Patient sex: M
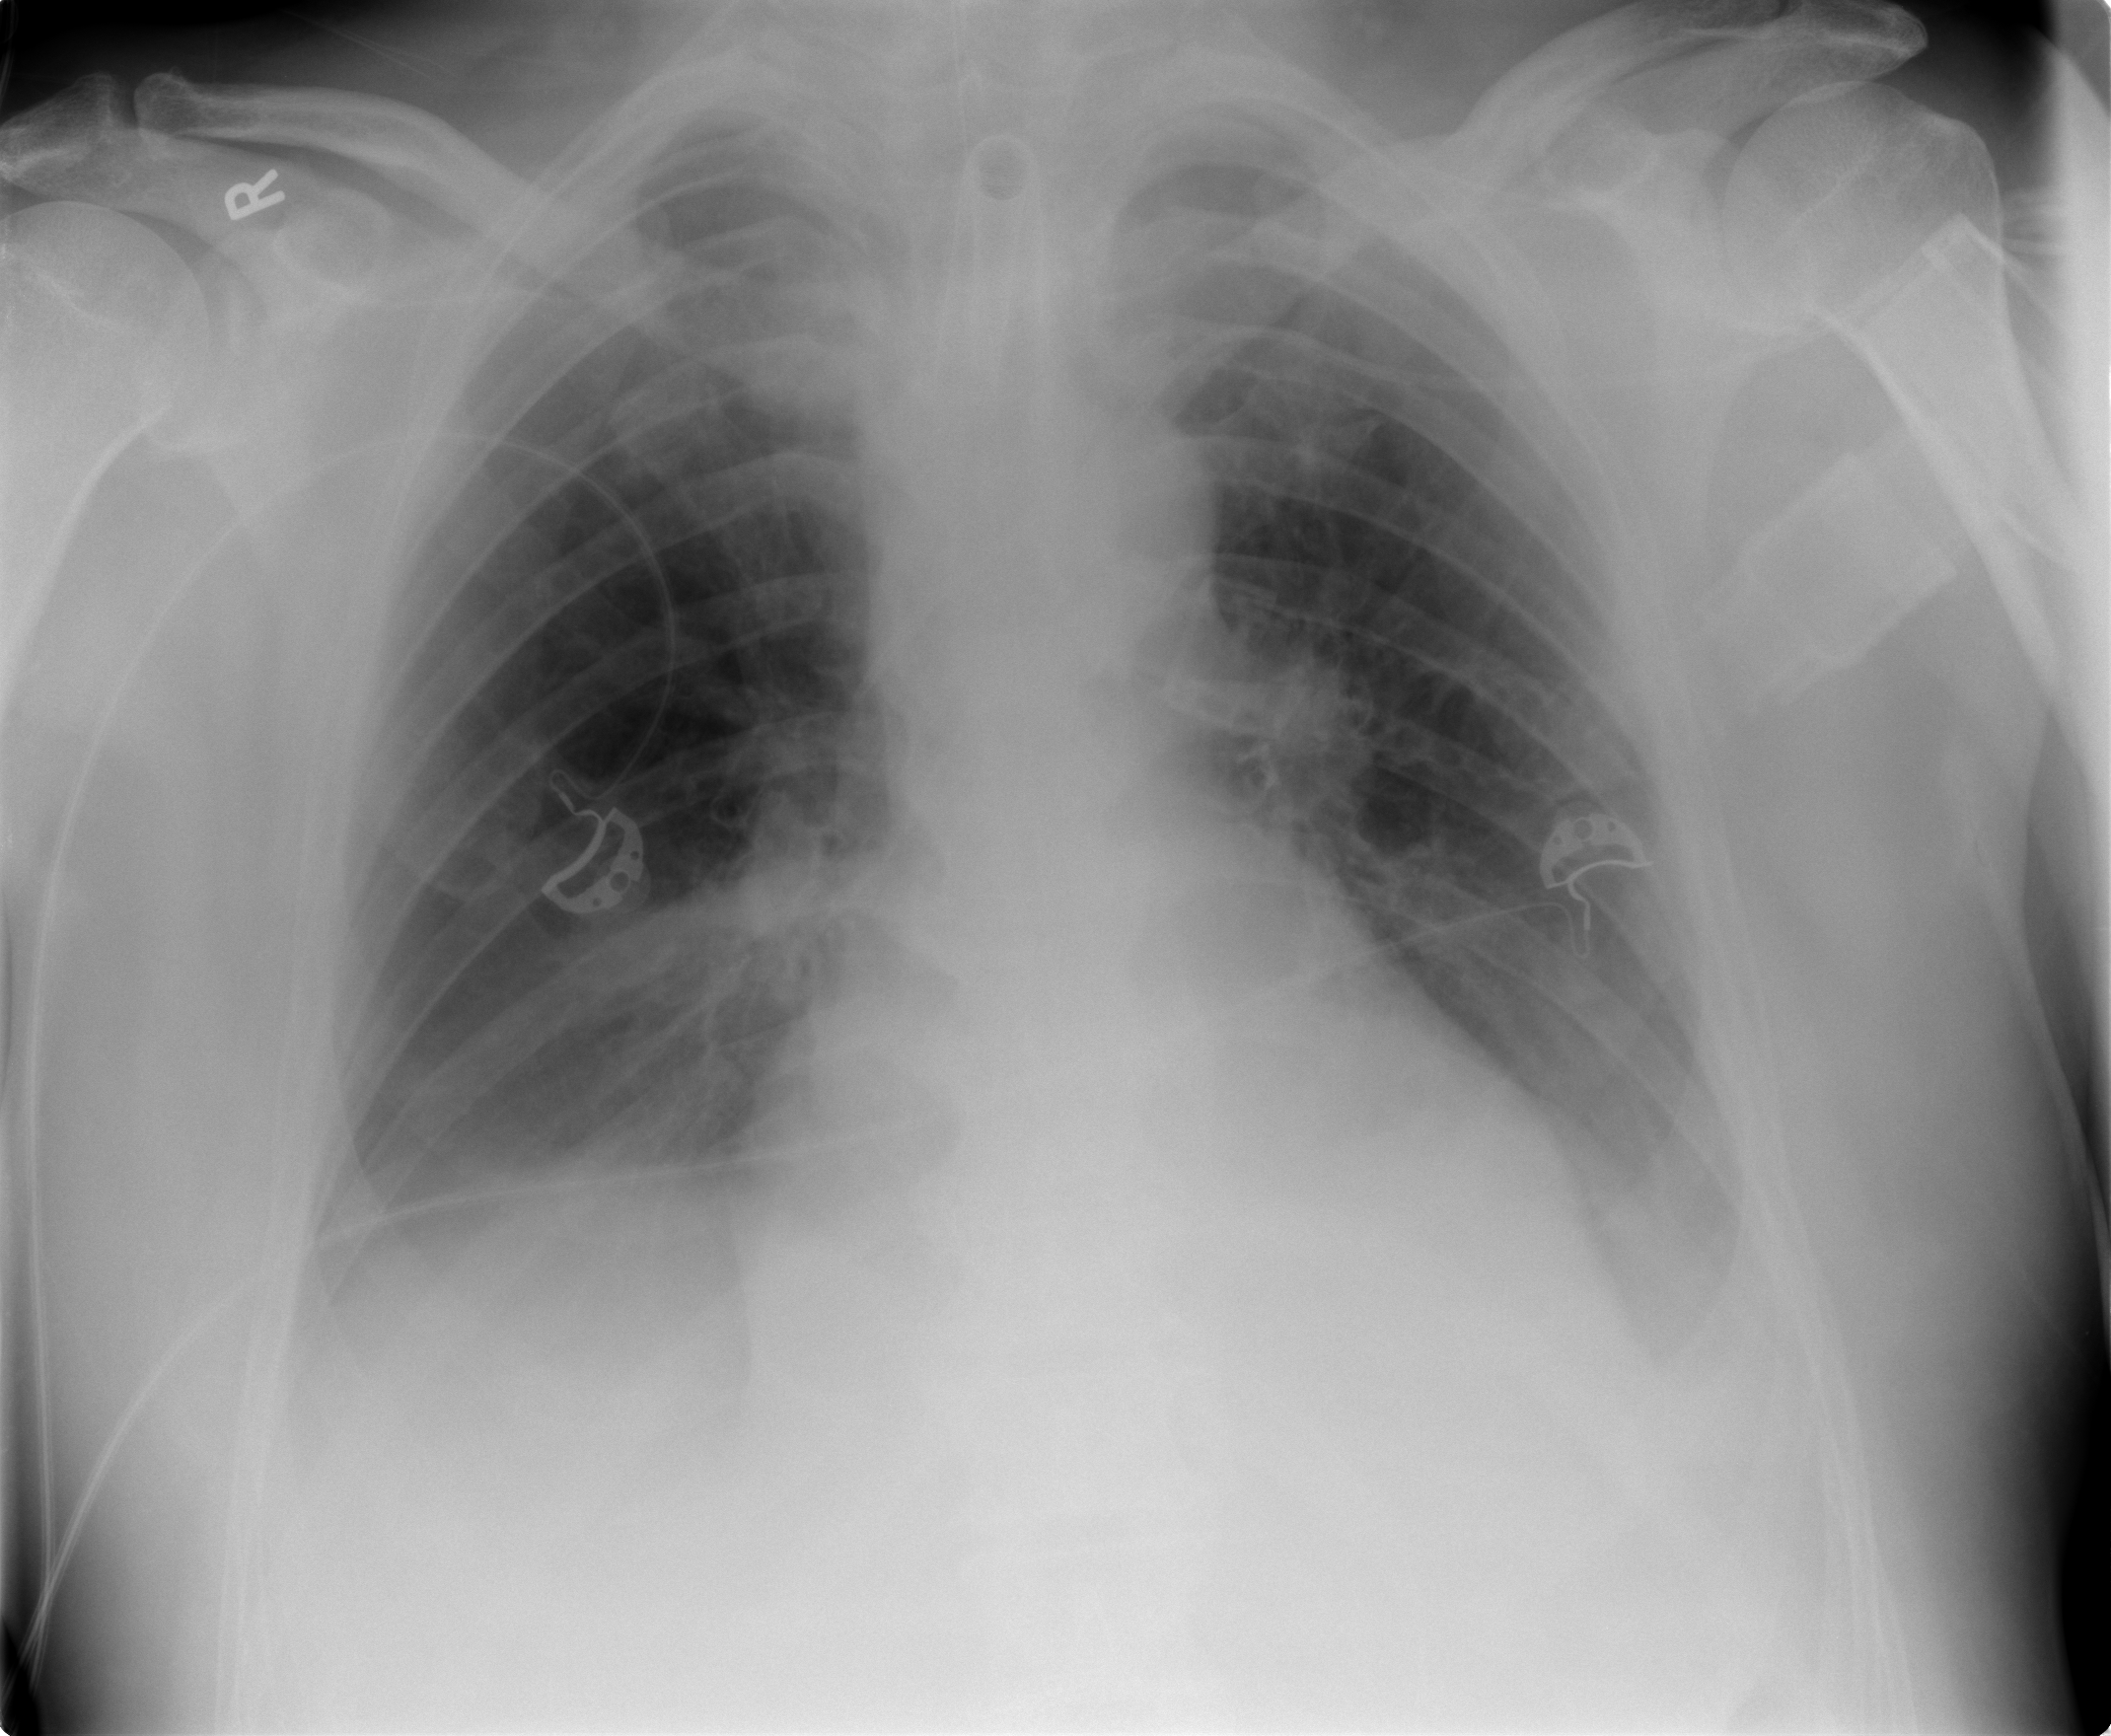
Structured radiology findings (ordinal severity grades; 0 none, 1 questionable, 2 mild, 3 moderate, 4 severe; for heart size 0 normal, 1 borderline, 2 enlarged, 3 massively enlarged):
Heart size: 1
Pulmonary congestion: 0
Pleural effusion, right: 1
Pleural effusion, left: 2
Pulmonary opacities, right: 0
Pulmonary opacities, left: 0
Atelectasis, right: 2
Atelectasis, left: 2